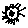
Label: sun